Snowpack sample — Buffalo Mountain, Silverthorne, Colorado, USA (2/22/26, 2:02 PM MST)
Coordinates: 39.622, -106.113
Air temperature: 33 °F
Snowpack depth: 63 cm
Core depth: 40 cm
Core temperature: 26.6 °F
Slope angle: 11°, slope face: 116°
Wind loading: low
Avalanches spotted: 0
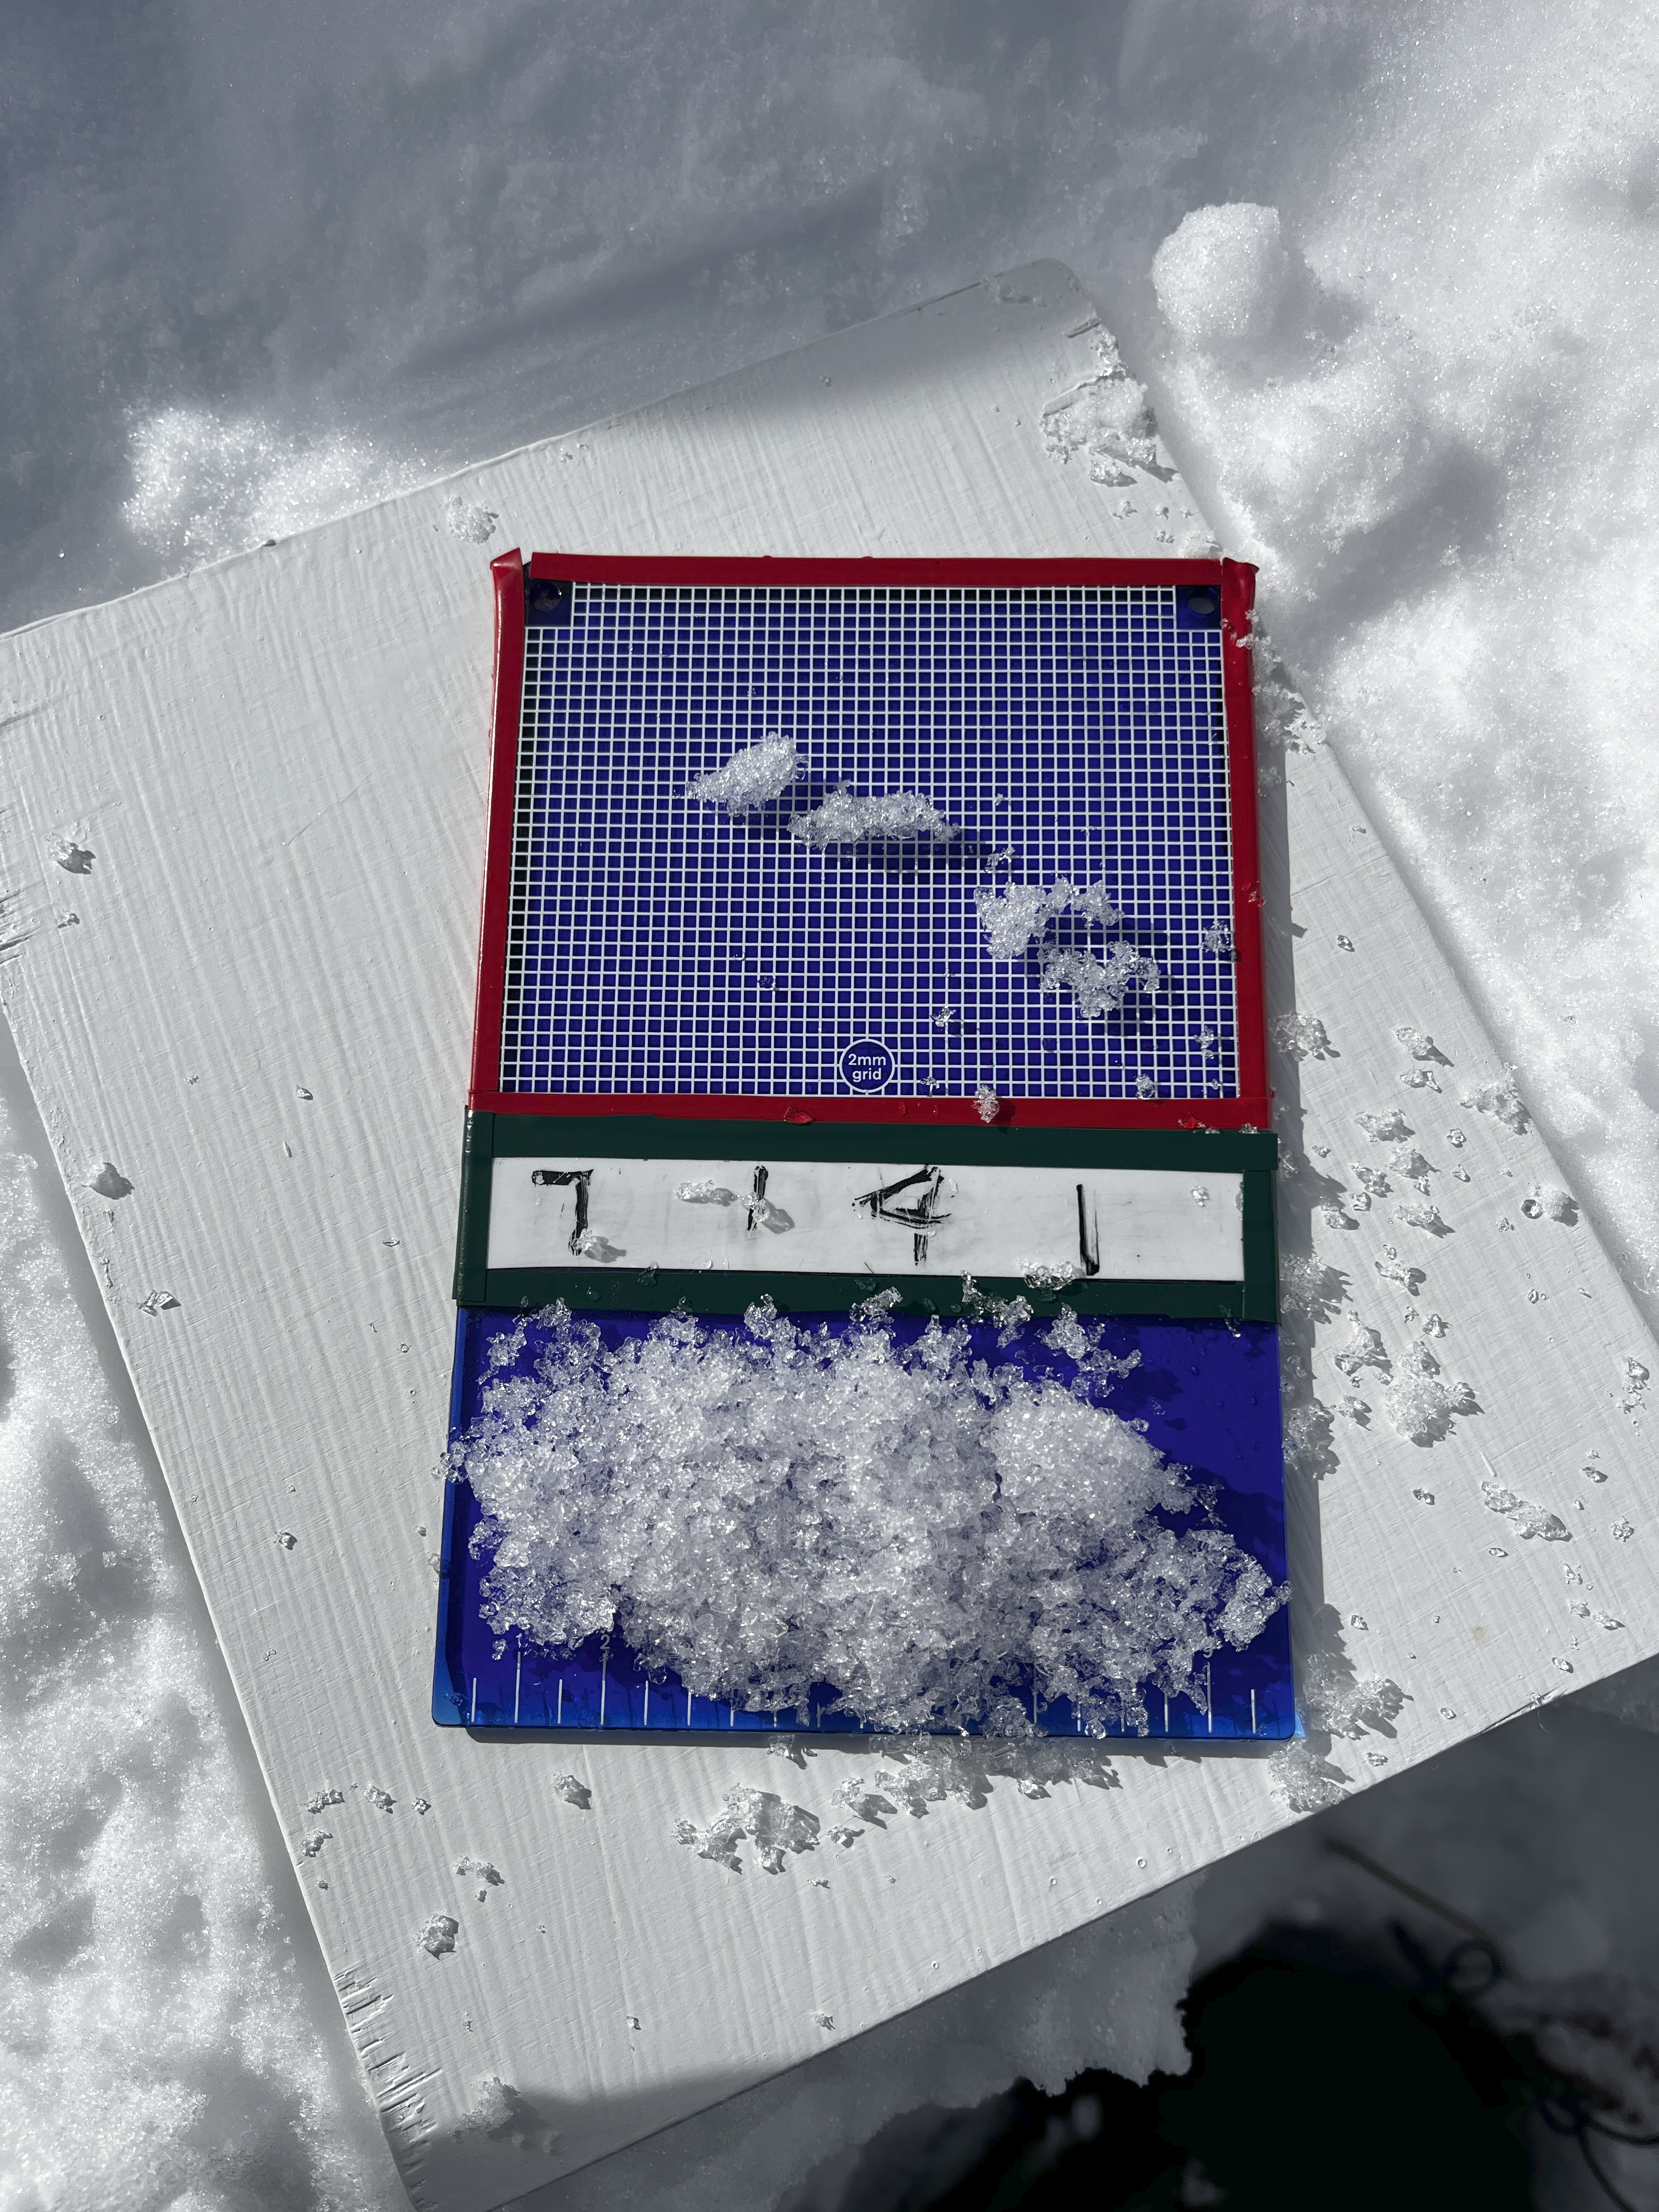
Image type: crystal_card
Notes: In a firebreak similar to site 1, minimal wind loading with no spotted avalanches (not many faces in view though)